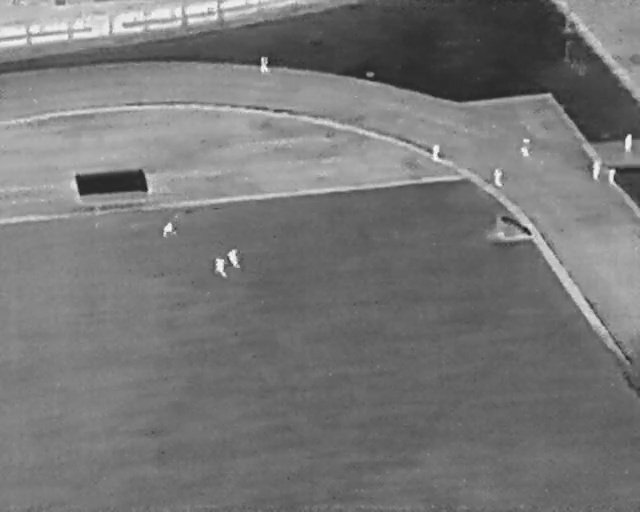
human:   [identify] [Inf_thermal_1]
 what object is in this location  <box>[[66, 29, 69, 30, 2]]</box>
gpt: <ref>1 small person at the top</ref>

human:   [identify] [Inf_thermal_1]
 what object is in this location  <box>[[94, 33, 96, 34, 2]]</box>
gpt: <ref>1 small person at the right</ref>